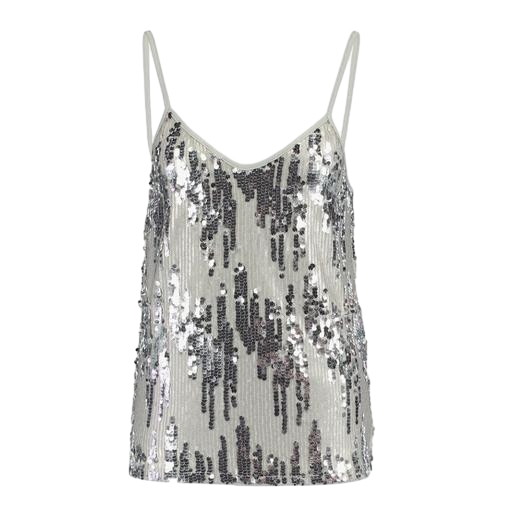
gray nori sequined tank top, white nori sequined tank top, gray starry cami, white background